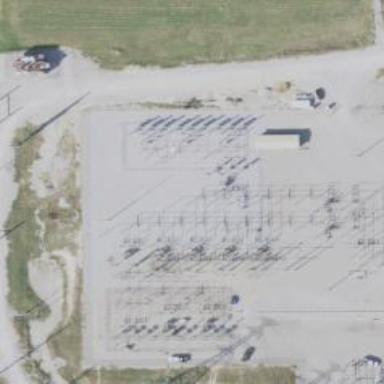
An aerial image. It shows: Switch for power supply.